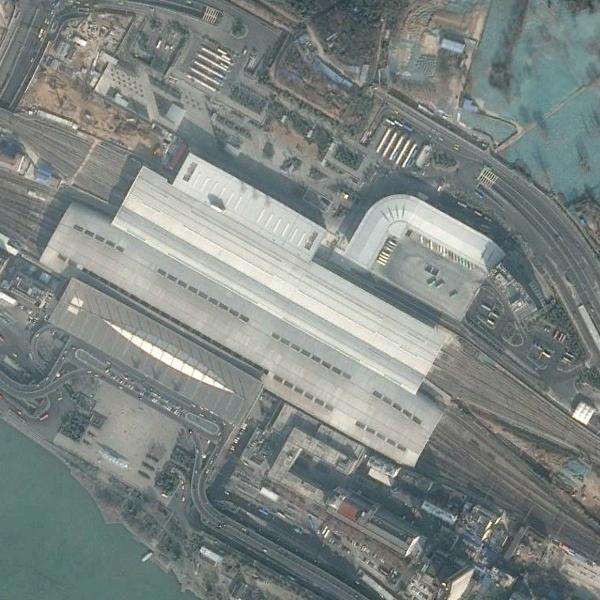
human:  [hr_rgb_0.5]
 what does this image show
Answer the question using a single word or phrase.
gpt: railway station